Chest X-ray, PA view. Patient: 21 years old, sex F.
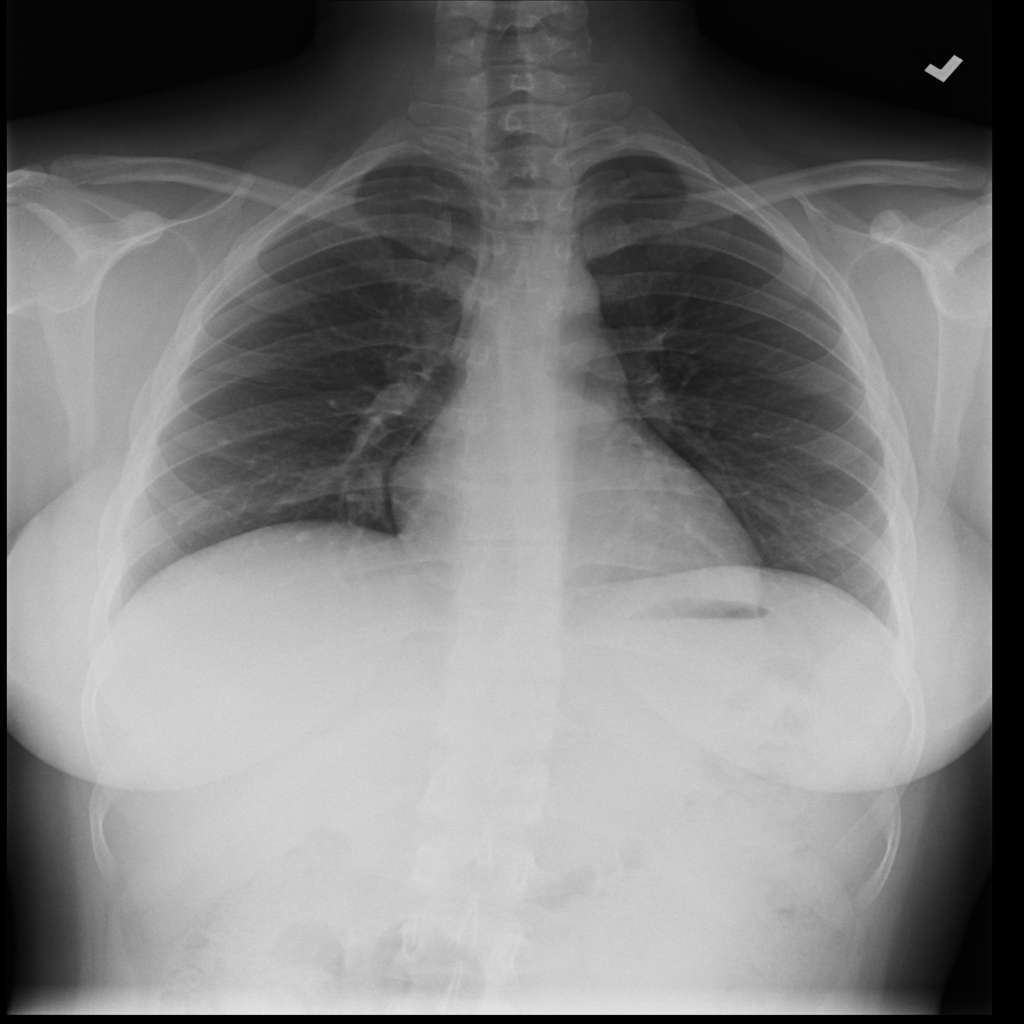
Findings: No Finding